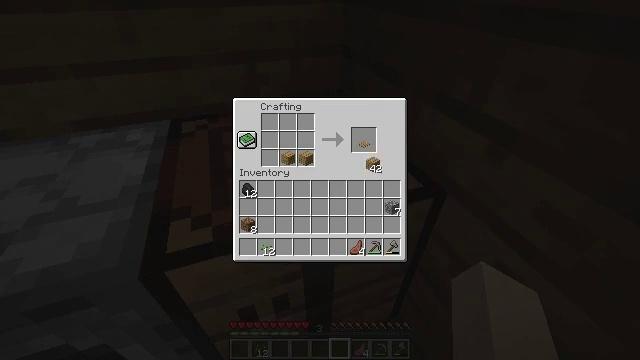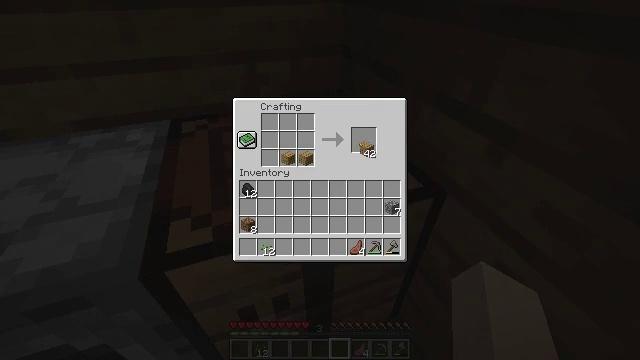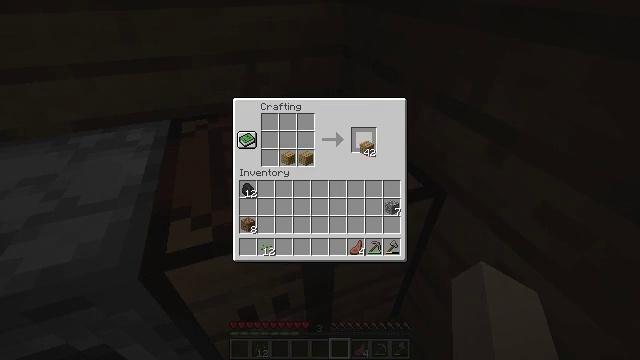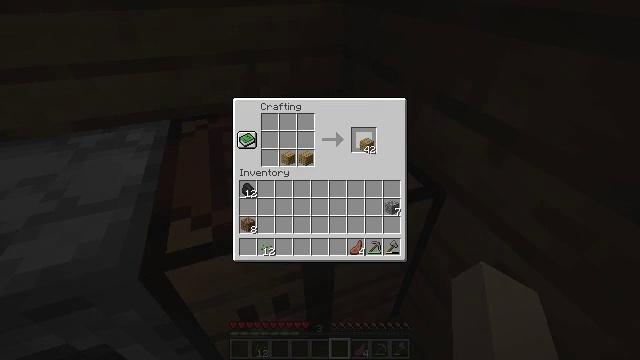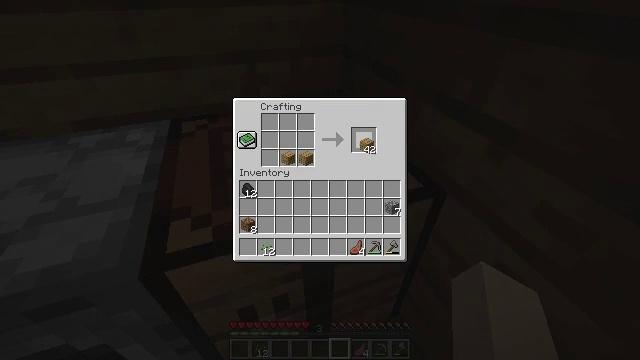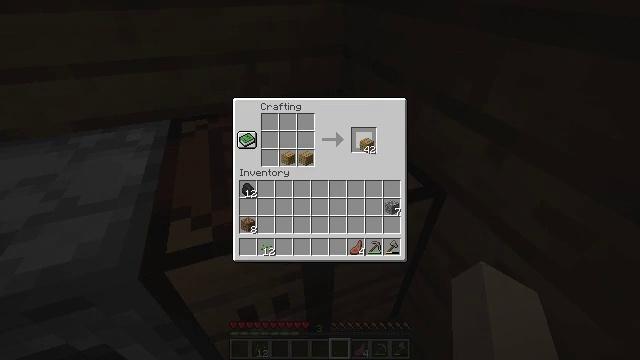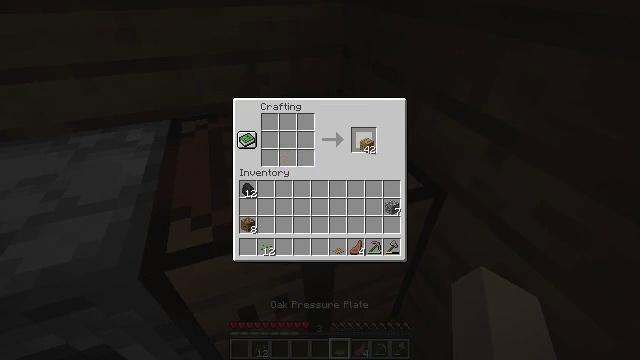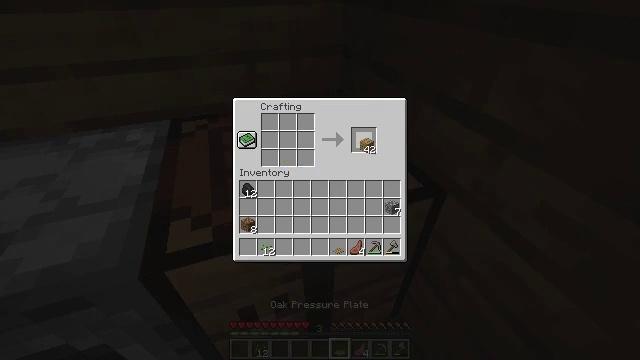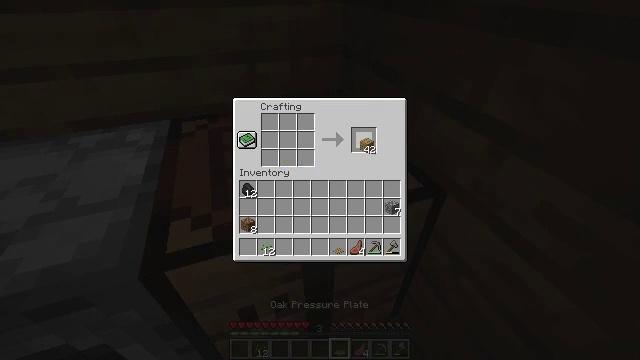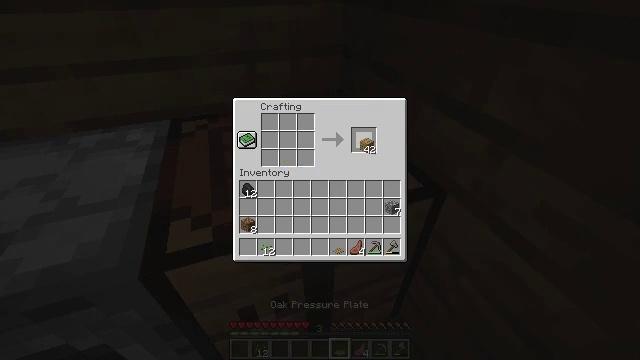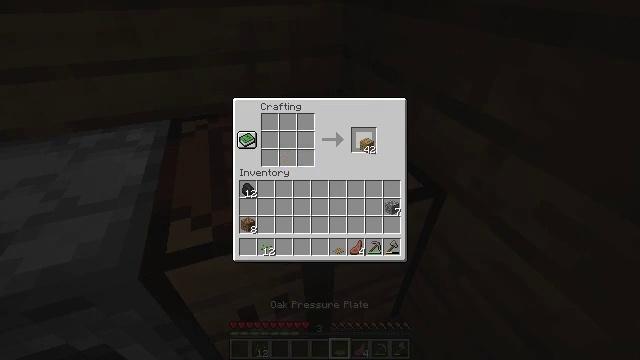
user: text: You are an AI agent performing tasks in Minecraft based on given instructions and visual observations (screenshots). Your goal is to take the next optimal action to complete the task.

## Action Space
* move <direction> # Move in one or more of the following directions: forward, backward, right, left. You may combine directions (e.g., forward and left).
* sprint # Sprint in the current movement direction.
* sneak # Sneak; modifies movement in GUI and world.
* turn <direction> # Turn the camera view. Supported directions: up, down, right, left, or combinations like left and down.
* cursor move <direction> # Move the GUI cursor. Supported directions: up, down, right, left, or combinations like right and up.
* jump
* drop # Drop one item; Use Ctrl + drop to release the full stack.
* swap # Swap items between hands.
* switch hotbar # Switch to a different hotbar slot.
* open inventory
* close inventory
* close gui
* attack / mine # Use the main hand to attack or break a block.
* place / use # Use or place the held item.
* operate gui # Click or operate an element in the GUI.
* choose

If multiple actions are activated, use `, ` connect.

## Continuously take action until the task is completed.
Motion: motion action
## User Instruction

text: To craft an oak pressure plate, use oak planks in the crafting table.
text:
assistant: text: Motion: sneak, cursor move up
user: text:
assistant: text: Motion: sneak
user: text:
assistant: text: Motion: sneak
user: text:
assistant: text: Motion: sneak, operate gui
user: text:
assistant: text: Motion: sneak, operate gui
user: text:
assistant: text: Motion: sneak
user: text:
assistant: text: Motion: sneak
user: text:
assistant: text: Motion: sneak
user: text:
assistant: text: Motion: sneak
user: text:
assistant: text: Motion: sneak
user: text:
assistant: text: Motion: sneak